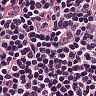
Metastatic tissue present: no